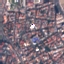
Land use / land cover: Residential